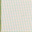
Piece: xx